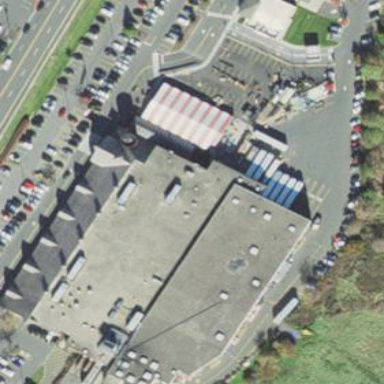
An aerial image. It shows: Supermarket located in building.